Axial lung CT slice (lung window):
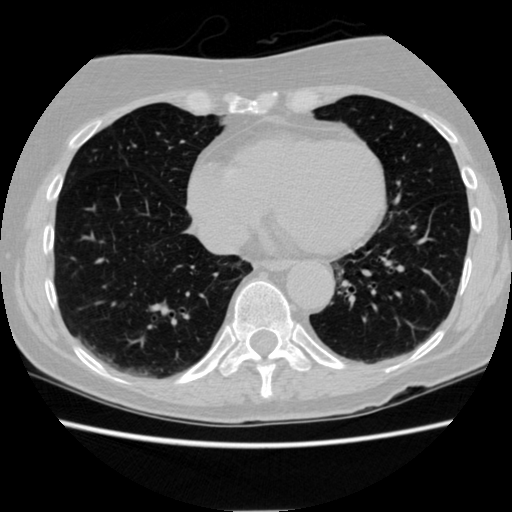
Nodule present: no